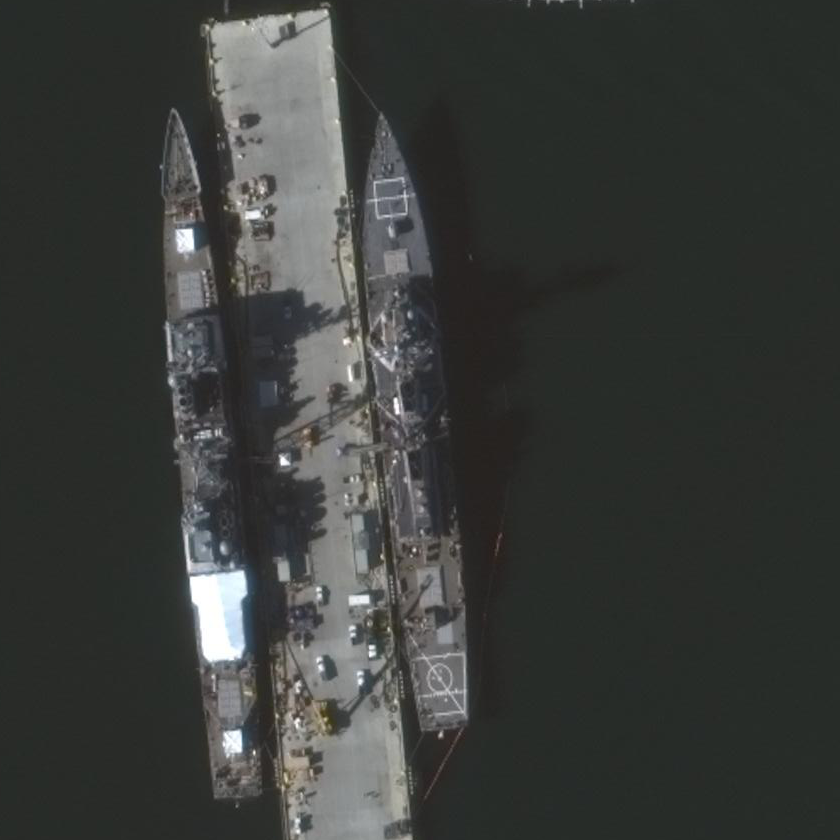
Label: destroyer